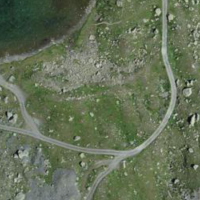
EUNIS habitat code: 31
Species observed at this site:
Kalmia procumbens